Contrast-enhanced CT slice 66 of 99
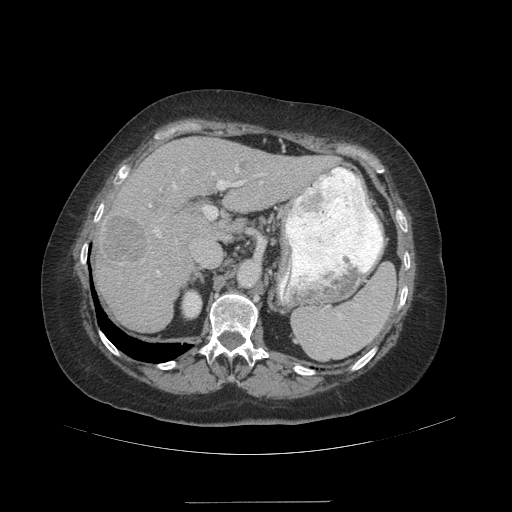
Segmented voxel counts for this case:
Liver: 715158 voxels
Tumor mass: 18114 voxels
Portal vein: 11360 voxels
Abdominal aorta: 8888 voxels